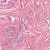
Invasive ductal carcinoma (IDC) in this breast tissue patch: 0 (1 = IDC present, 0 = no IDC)